Aerial crown-view tile of a tropical tree (Barro Colorado Island, Panama), acquired 20250616:
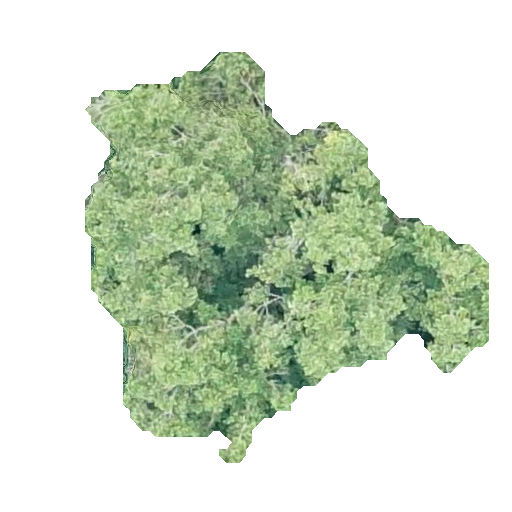
Species: Beilschmiedia tovarensis
GBIF accepted scientific name: Beilschmiedia tovarensis
Crown area: 143.872 m²